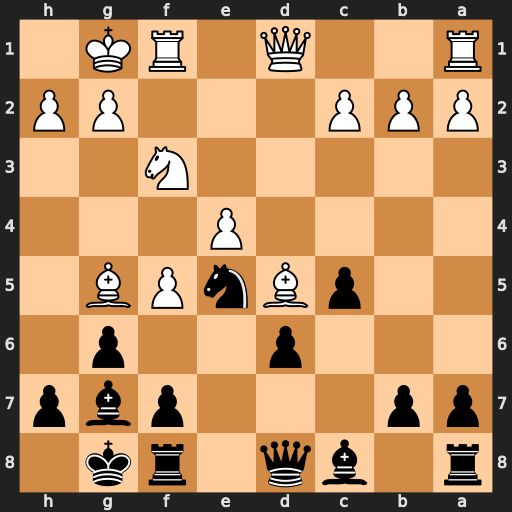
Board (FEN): r1bq1rk1/pp3pbp/3p2p1/2pBnPB1/4P3/5N2/PPP3PP/R2Q1RK1
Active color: b
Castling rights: -
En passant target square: -
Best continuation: Nxf3+ Rxf3 Qxg5